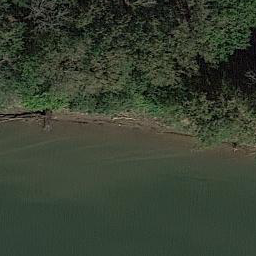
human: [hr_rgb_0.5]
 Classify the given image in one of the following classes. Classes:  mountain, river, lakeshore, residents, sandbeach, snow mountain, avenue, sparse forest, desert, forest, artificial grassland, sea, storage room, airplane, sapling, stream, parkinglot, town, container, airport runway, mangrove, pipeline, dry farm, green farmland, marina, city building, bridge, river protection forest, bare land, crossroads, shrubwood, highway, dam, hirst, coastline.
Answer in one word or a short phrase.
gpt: river protection forest